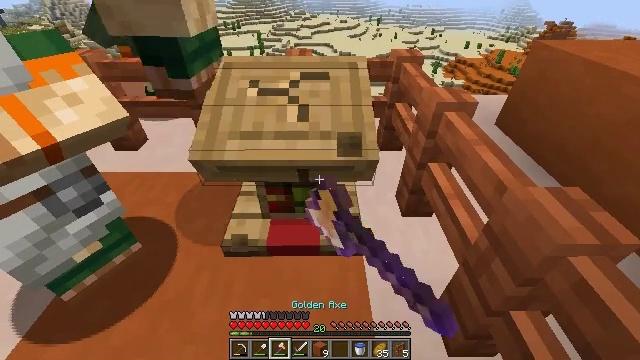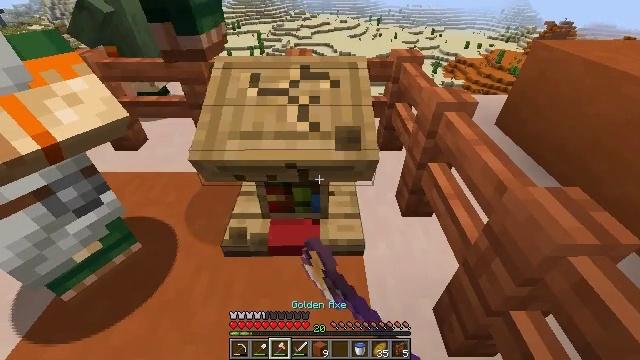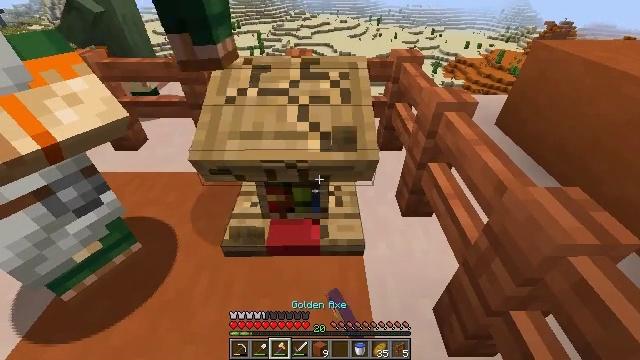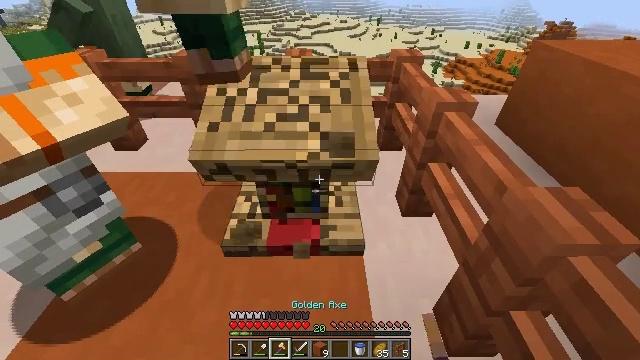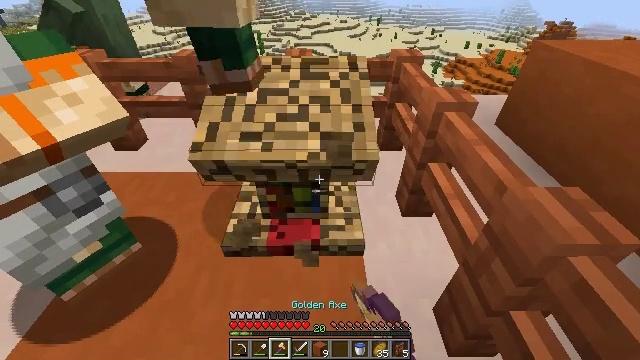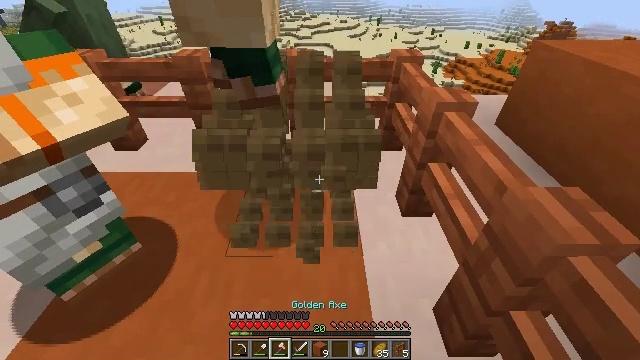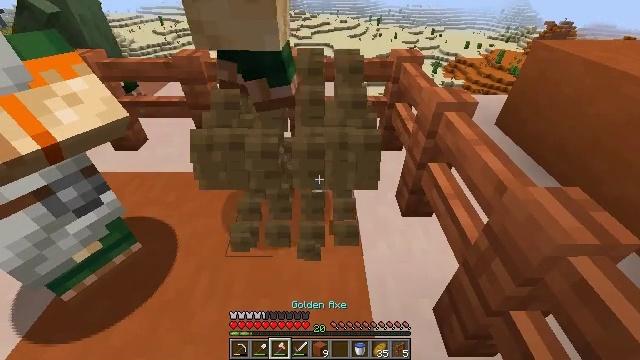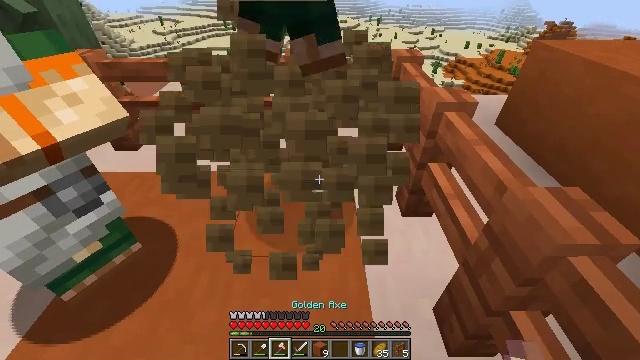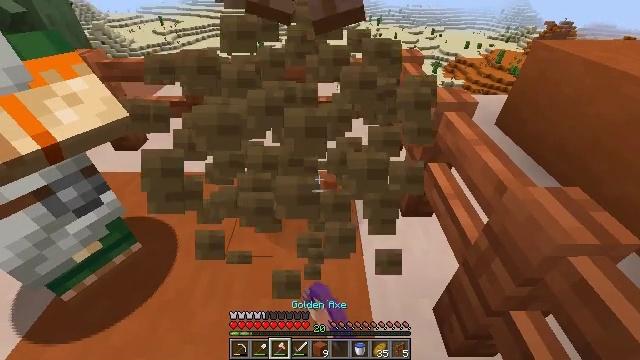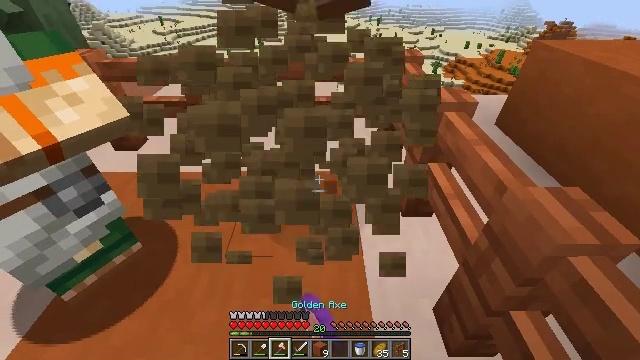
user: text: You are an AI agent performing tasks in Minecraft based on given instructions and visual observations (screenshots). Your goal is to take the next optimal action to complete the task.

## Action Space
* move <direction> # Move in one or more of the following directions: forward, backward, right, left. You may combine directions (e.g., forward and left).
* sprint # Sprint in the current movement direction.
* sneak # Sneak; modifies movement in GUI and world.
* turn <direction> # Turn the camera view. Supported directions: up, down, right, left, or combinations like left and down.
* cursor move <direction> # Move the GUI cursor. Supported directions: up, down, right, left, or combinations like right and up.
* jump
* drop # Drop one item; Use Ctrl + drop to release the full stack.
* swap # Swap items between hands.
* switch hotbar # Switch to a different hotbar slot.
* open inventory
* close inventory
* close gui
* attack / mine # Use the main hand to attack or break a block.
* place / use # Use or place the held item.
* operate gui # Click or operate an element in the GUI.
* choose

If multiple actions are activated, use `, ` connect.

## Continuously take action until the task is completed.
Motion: motion action
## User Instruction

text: Retrieve the lectern from the structure.
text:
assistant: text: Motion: attack / mine
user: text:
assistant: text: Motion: attack / mine
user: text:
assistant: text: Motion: attack / mine
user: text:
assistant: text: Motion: attack / mine
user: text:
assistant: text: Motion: attack / mine
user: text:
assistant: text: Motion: attack / mine
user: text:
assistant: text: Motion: attack / mine
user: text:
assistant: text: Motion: no_op
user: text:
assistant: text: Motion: no_op
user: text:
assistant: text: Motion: no_op